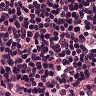
Metastatic tissue present: no